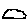
Label: cloud